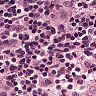
Metastatic tissue present: no